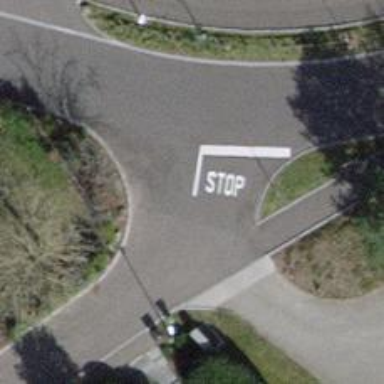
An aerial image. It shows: Road with stop sign.